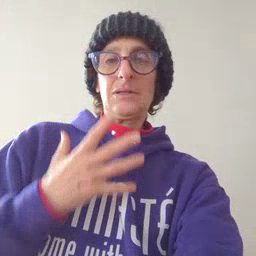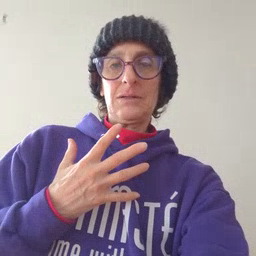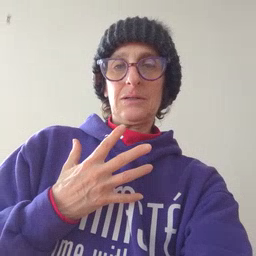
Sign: sad